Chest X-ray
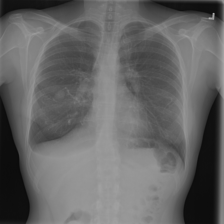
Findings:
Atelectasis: negative
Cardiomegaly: negative
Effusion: positive
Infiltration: negative
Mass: negative
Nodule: positive
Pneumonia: negative
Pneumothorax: negative
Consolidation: negative
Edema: negative
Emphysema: negative
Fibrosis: negative
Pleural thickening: negative
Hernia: negative